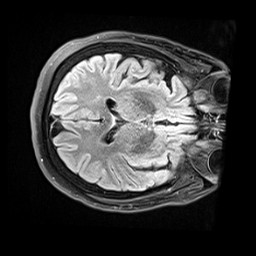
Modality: FLAIR
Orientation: axial
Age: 61
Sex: female
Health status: healthy
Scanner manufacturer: siemens
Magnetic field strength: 3 T
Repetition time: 9 s
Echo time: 0.088 s